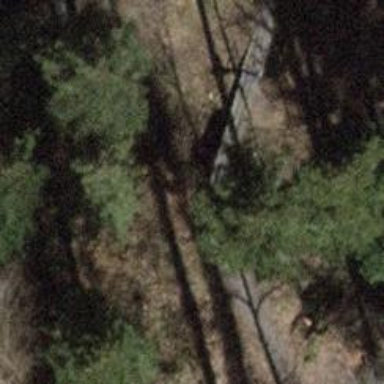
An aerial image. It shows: Path on bridge.